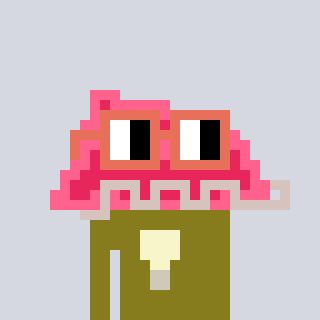
a pixel art character with square orange glasses, a retainer-shaped head and a gunk-colored body on a cool background